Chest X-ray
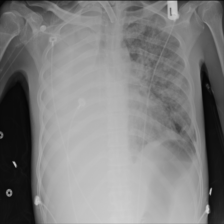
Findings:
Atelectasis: negative
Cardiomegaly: negative
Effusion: negative
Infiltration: negative
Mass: negative
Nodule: negative
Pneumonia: negative
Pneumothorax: negative
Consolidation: negative
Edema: negative
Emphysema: negative
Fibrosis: negative
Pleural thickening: negative
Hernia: negative